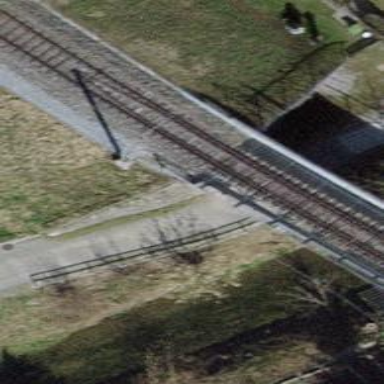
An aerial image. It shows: Railway bridge with electrified tracks and single rail.